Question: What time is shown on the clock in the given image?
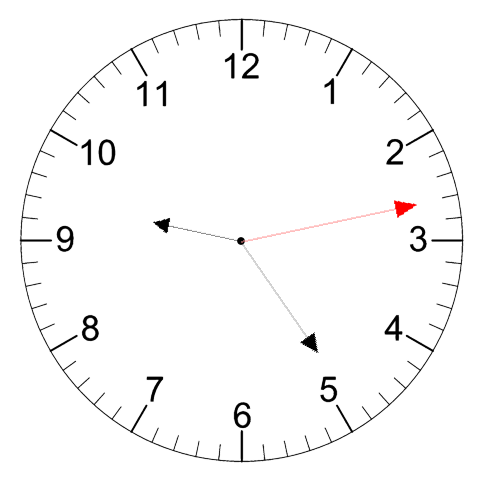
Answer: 09:24:13